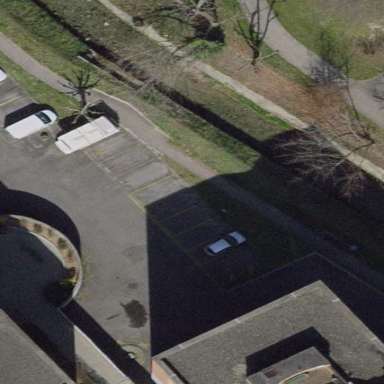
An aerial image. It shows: Parking space is available.